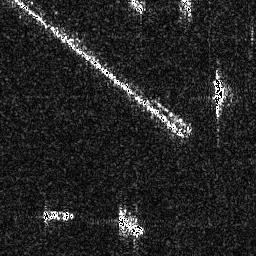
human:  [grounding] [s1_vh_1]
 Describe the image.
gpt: In the satellite image, there is  <ref>1 medium ship </ref> <box>[[15, 80, 29, 87, 0]]</box> located at bottom left,  <ref>1 medium ship </ref> <box>[[44, 78, 56, 93, 0]]</box> located at bottom,  <ref>1 medium ship </ref> <box>[[82, 26, 89, 46, 0]]</box> located at right,  <ref>1 small ship </ref> <box>[[50, 0, 57, 5, 0]]</box> located at top,  <ref>1 small ship </ref> <box>[[69, 0, 76, 8, 0]]</box> located at top right.